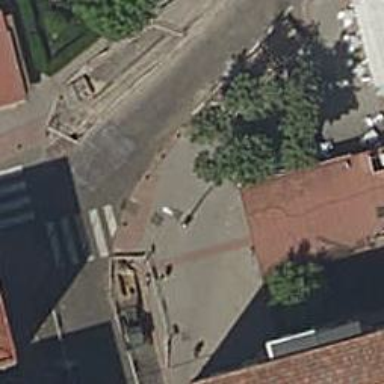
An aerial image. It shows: Sidewalk.